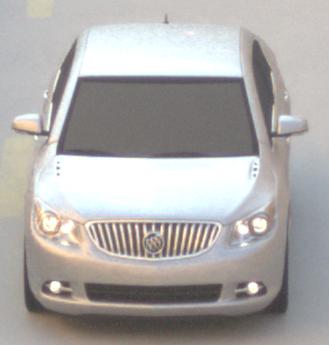
Make: Buick
Model: LaCrosse
Detailed model: Gen. 2
Model produced from: 2009
Model produced until: 2016
Doors: 4
Color: white
Road condition: dry road
Daytime: morning or afternoon
Contrast: low contrast